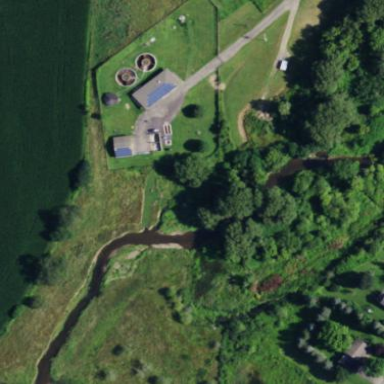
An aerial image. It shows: View of wastewater plant.